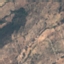
Label: PermanentCrop